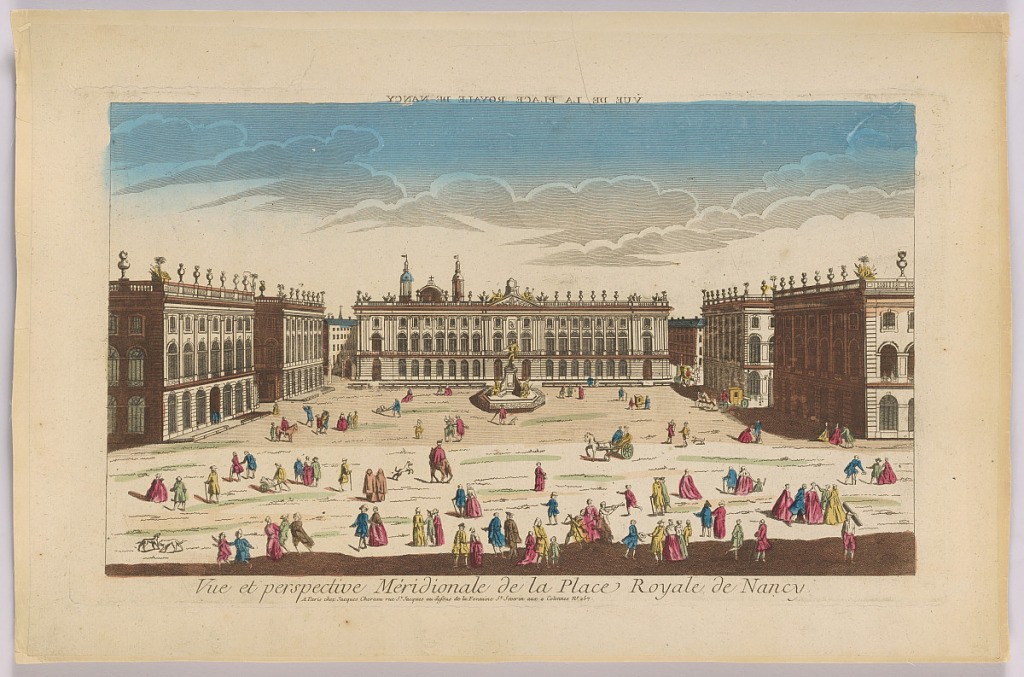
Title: Peep-Show Print
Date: mid-18th century
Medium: Engraving and brush and wash on paper
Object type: Print
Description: Peep-show print